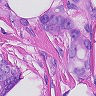
Metastatic tissue present: yes